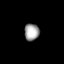
Tissue: lung
Cell type: Endothelial cells
Senescence score: 0.6587
Nuclear area (px): 249
Mean DAPI intensity: 158.932